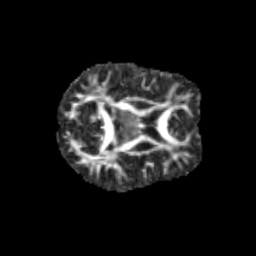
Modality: FA
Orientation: axial
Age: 12
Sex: female
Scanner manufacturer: siemens
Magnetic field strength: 3 T
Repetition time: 3.8 s
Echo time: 0.07 s